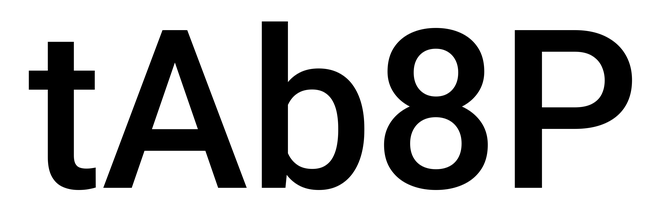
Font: Roboto_Medium